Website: crate-barrel
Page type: billing-address
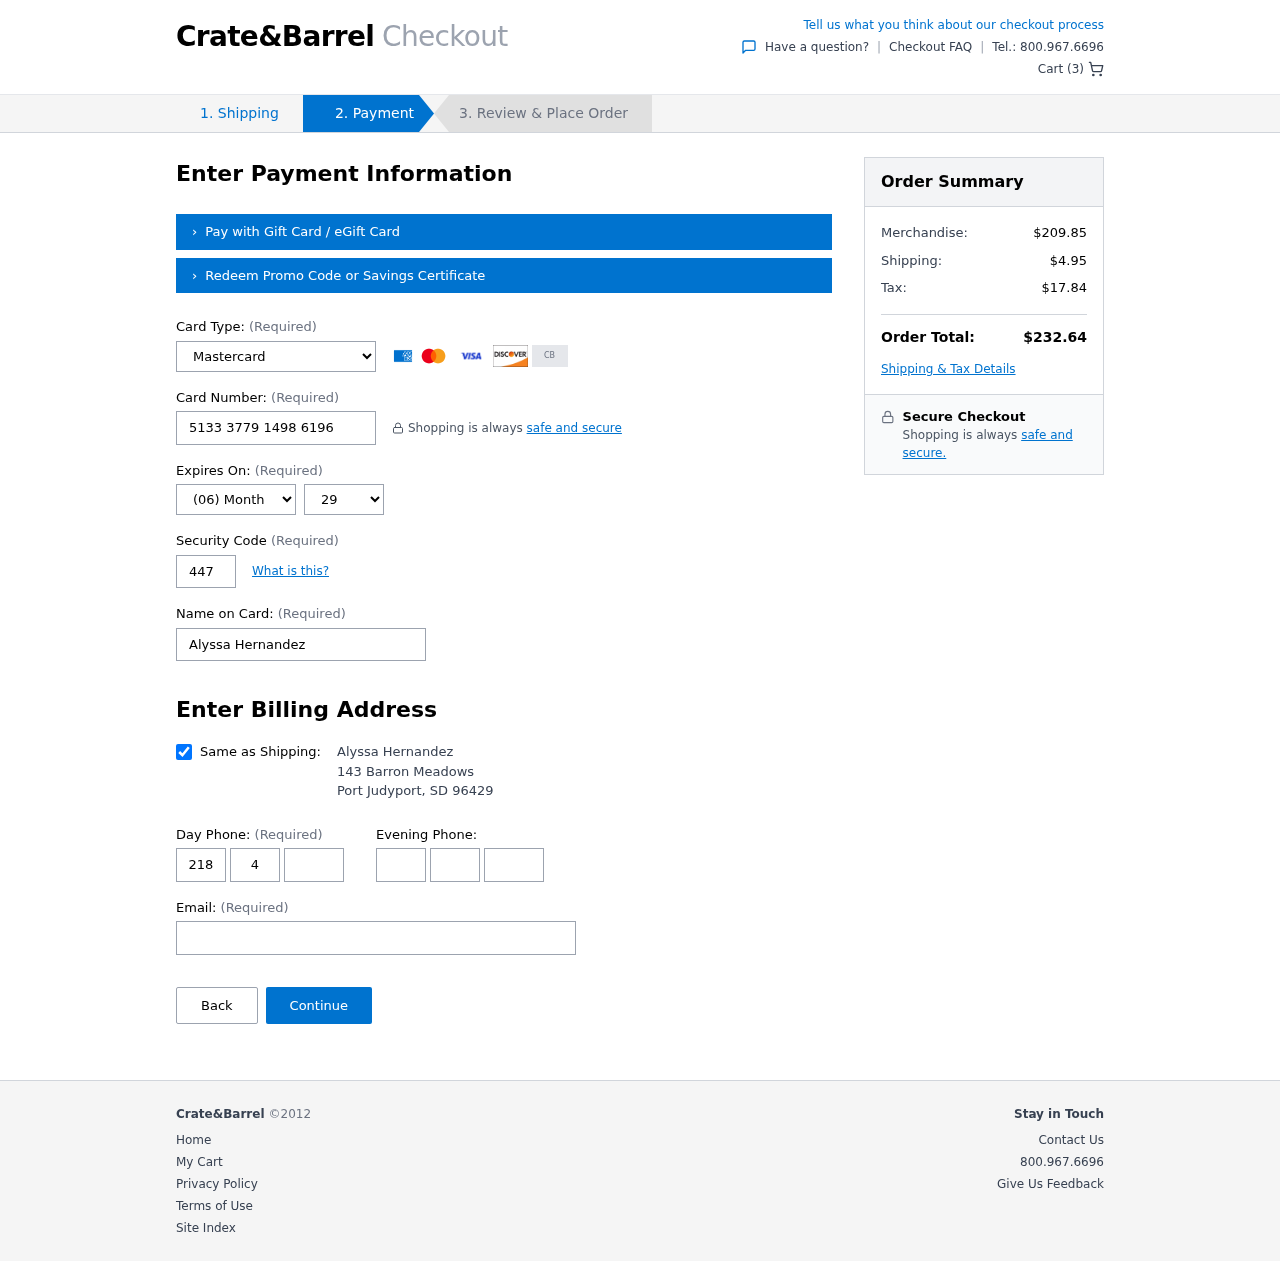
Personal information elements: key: PII_CARD_CVV
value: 447
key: PII_CARD_EXPIRY_MONTH
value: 06
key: PII_CARD_EXPIRY_YEAR
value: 29
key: PII_CARD_NUMBER
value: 5133 3779 1498 6196
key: PII_CARD_TYPE
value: Mastercard
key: PII_CITY
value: Port Judyport
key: PII_EMAIL
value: ahernandez@hotmail.com
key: PII_FULLNAME
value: Alyssa Hernandez
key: PII_PHONE_ALT_AREA
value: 815
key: PII_PHONE_ALT_PREFIX
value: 790
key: PII_PHONE_ALT_SUFFIX
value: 1369
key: PII_PHONE_AREA
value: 218
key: PII_PHONE_PREFIX
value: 420
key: PII_PHONE_SUFFIX
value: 8580
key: PII_POSTCODE
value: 96429
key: PII_STATE_ABBR
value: SD
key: PII_STREET
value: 143 Barron Meadows
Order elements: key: ORDER_NUM_ITEMS
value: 3
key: ORDER_SUBTOTAL
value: $209.85
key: ORDER_SHIPPING_COST
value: $4.95
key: ORDER_TAX
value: $17.84
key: ORDER_TOTAL
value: $232.64